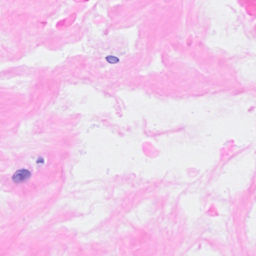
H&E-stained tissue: Breast